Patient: sex M, age 32
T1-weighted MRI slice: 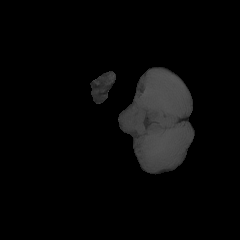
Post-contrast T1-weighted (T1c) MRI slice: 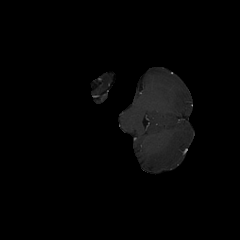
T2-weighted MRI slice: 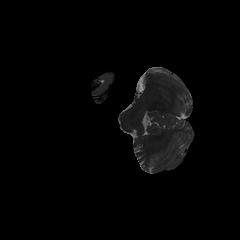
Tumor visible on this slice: no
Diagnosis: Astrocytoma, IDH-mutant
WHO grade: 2